Question: I am currently developing a messenger in javafx. my general layout is a gridpane with a customized Vbox containing a ListView and a Textfield. The problem is that as you can see below there is a big emty area beneath the textfield. I already tried setting the rowspan to 2, which didn't work.

The important Code:
Main:
'''
chatBox = new ChatBox();
gridPane.add(chatBox, 1, 0, 1, 2);
'''
ChatBox(extends Vbox):
'''
private static ListView<Message> messages;
private TextField inputField;
public ChatBox() {
inputField = new TextField();
messages = new ListView<>();
init();
getChildren().addAll(messages, inputField);
}
'''
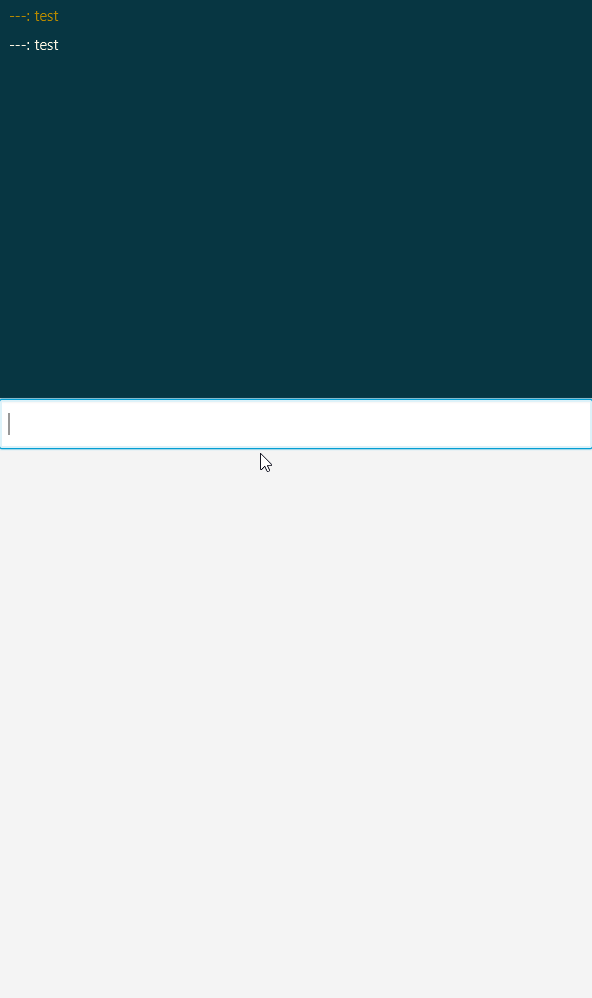
Answer: Try adding this in the ChatBox class:
'''
VBox.setVgrow(messages, Priority.ALWAYS);
'''
And add this in the main class:
'''
GridPane.setVgrow(chatBox, Priority.ALWAYS);
'''